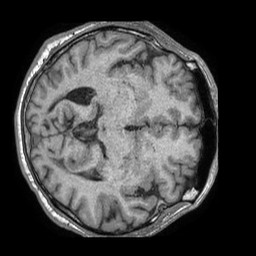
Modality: T1w
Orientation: axial
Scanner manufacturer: philips
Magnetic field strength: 1.5 T
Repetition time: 0.007701 s
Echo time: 0.003511 s